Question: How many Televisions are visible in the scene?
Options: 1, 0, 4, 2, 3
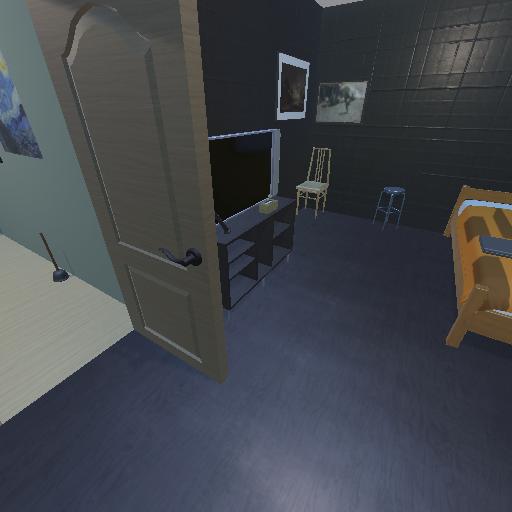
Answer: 1